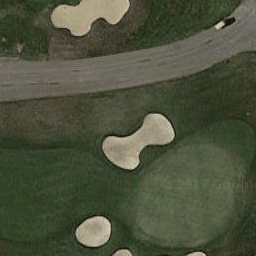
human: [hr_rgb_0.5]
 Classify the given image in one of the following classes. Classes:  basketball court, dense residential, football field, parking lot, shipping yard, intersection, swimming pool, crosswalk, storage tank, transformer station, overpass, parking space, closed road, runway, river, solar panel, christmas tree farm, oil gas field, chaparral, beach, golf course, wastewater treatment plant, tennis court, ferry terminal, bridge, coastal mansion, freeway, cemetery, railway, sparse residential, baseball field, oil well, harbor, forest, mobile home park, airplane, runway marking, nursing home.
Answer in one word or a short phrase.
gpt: golf course